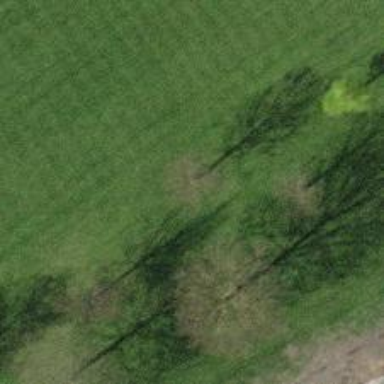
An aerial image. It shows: Avenue lined with broadleaved trees.